The image is a wavelet scalogram (time versus scale/frequency) of a rolling-element bearing's vibration signal. Diagnose the bearing from this image, choosing from: normal, inner_race, outer_race, ball.
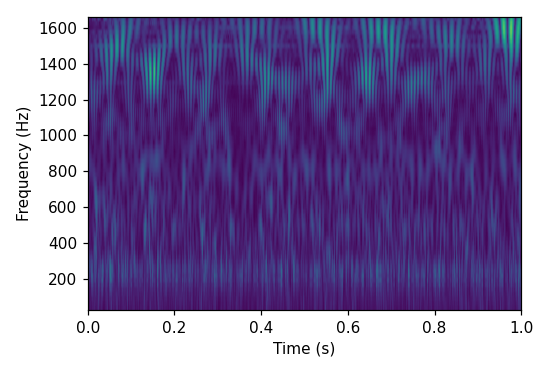
Answer: normal